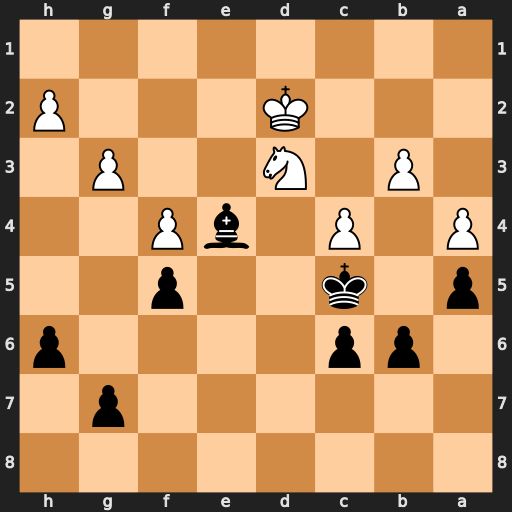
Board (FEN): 8/6p1/1pp4p/p1k2p2/P1P1bP2/1P1N2P1/3K3P/8
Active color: b
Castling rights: -
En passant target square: -
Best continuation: Bxd3 Kxd3 Kb4 Kc2 Ka3 c5 bxc5